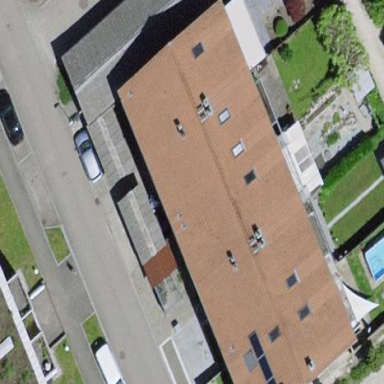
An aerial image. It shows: Terrace building.